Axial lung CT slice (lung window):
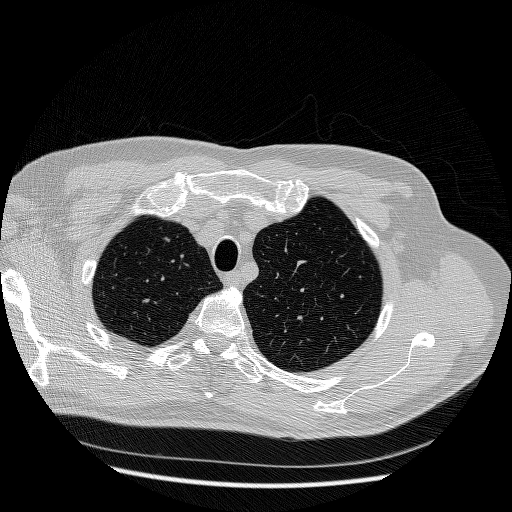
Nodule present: no